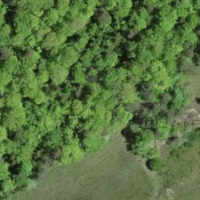
EUNIS habitat code: 41
Species observed at this site:
Lathyrus vernus